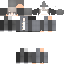
A male skeleton skin with dark skin, wearing brown helmet dressed in a black armor chest and black pants, featuring a closed mouth.